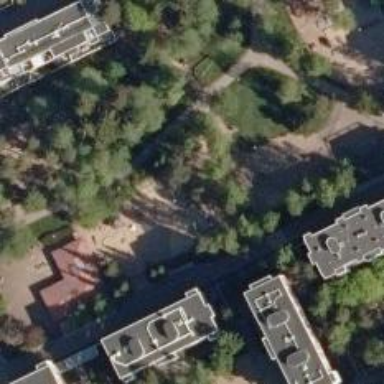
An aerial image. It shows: Playground with springy equipment.